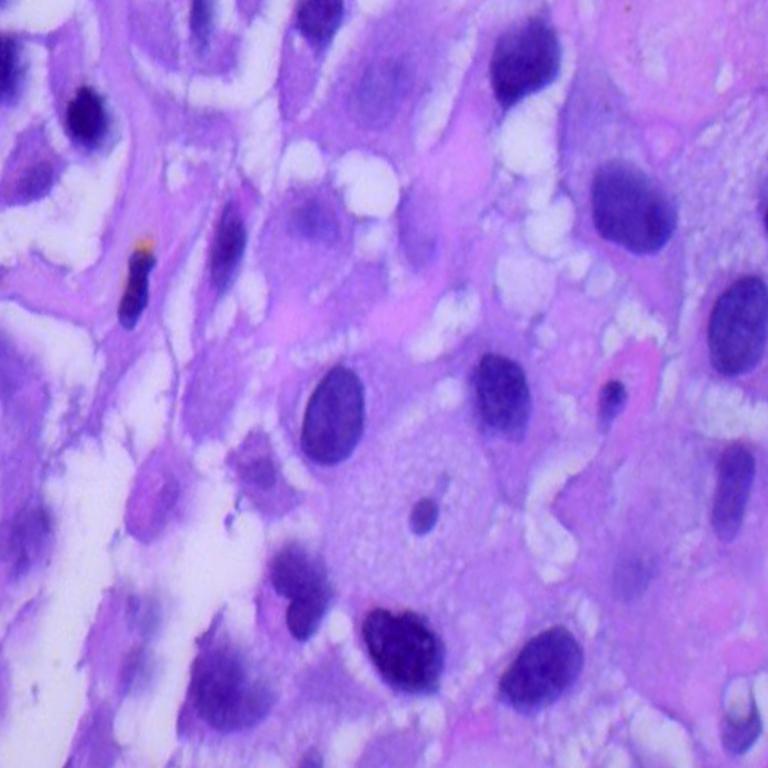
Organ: lung
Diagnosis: squamous carcinomas